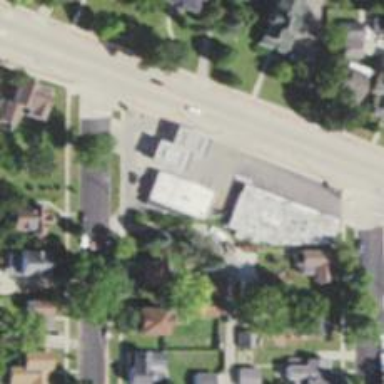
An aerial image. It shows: Convenience shop.